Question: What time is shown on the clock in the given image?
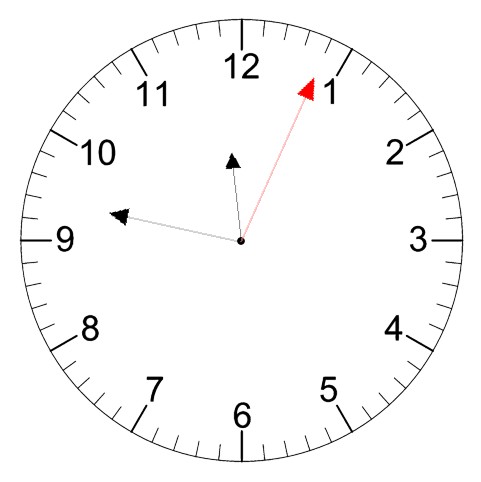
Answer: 11:47:04